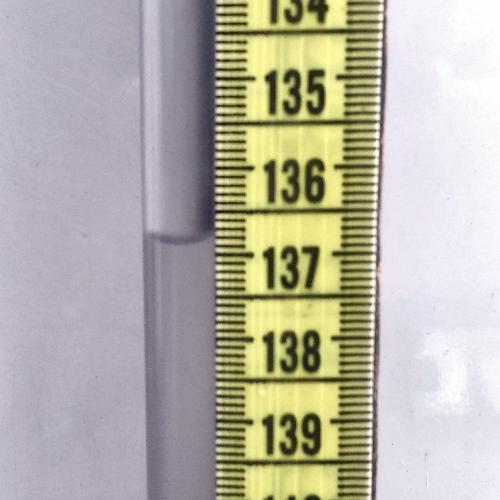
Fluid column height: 136.8 cm